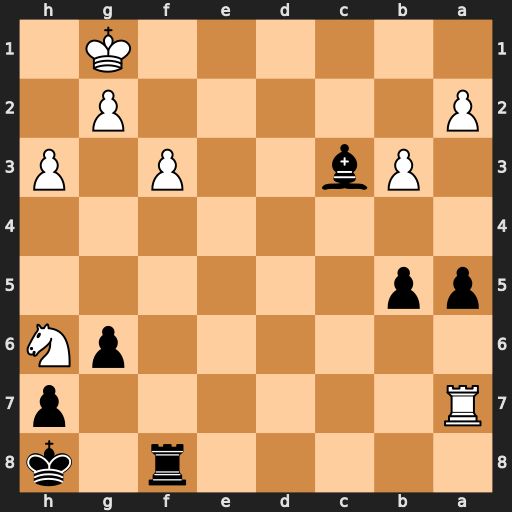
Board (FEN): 5r1k/R6p/6pN/pp6/8/1Pb2P1P/P5P1/6K1
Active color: b
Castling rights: -
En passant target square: -
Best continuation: Bd4+ Kf1 Bxa7